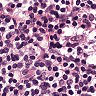
Metastatic tissue present: no